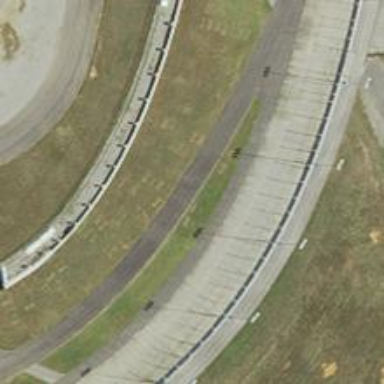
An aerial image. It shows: Raceway for motor sports.